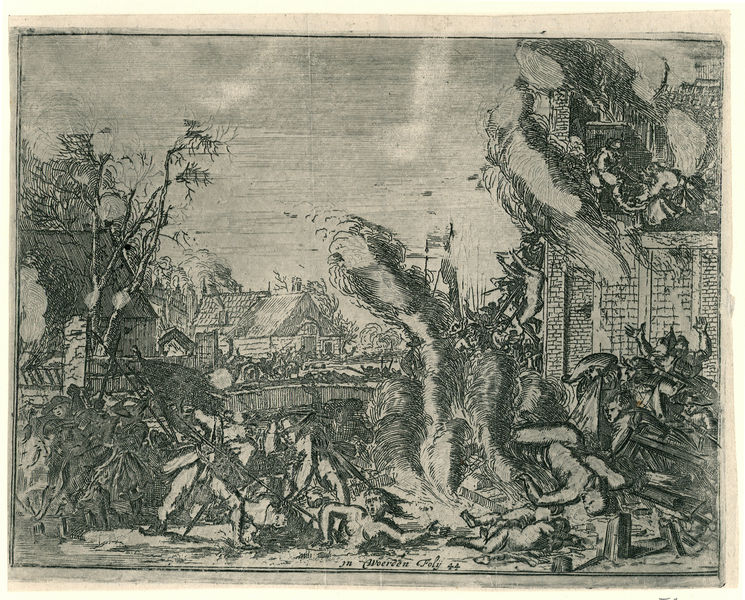
Titel: Wreedheden in een dorp in de winter
Standort: Amsterdam
Institution: Rijksmuseum
Schlagwörter: baum, feuer, himmel, nackt, weiß, wolken, menschen, stadt, grau, schwarz, tot, hütte, rauch, holzschnitt, dorf, mauer, angst, brand, zerstörung, lanze, ortschaft, leiber, brennen, flammen, druck, schwarz-weiß, stich, fall, klagen, inferno, verbrennung, schüren, sünder, anschüren